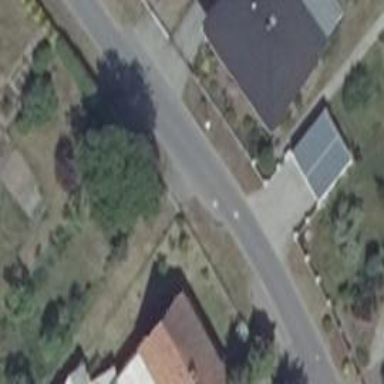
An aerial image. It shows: Asphalt road in living street.